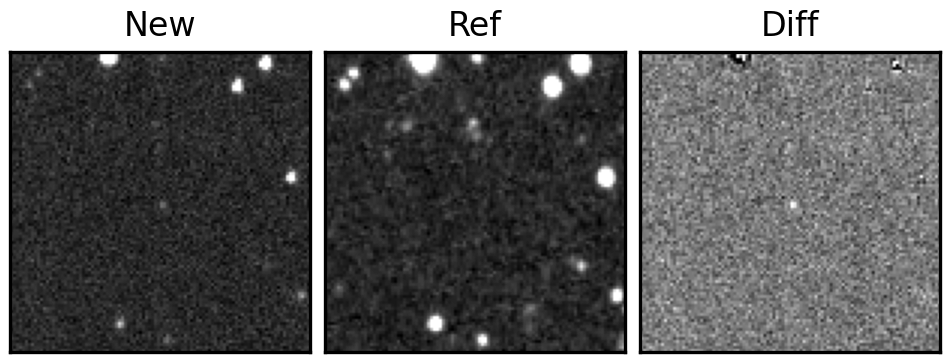
Label: real